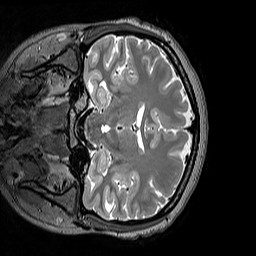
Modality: T2w
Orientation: coronal
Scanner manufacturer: siemens
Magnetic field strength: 3 T
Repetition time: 3.2 s
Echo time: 0.406 s